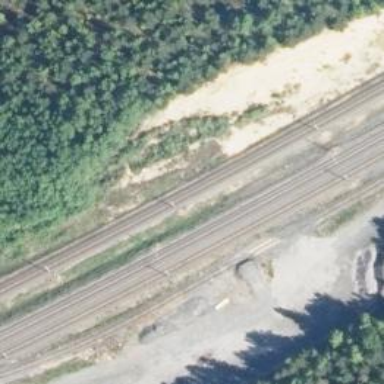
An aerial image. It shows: Electrified rail siding with contact line.